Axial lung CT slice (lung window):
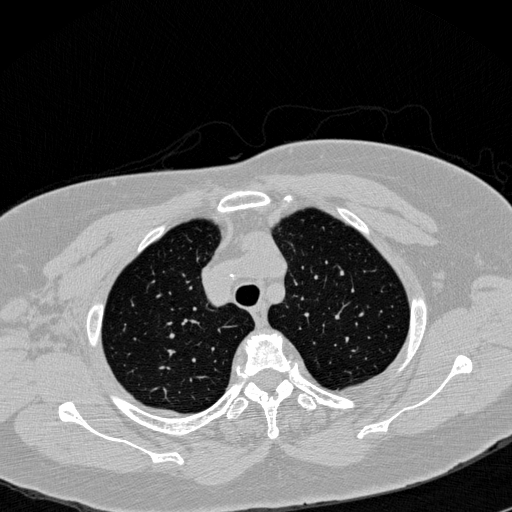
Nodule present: no